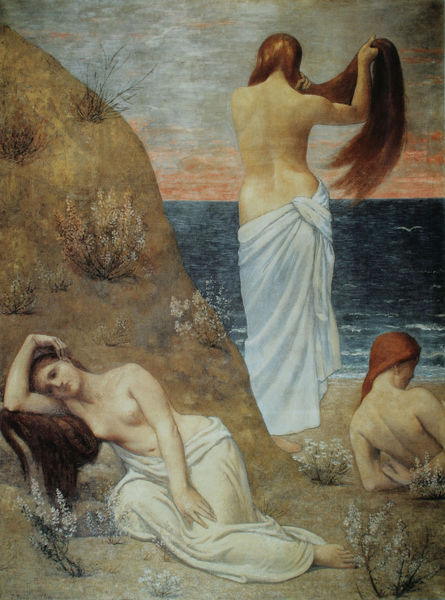
Titel: Junge Mädchen am Meeresufer
Künstler: Pierre Puvis de Chavannes
Standort: Paris
Institution: Musée d'Orsay
Schlagwörter: akt, berg, blau, felsen, gemälde, gestein, haut, himmel, kopf, meer, nackt, vogel, wasser, weiß, akte, baden, badende, frauen, grün, landschaft, mädchen, ocker, sand, see, sitzen, ufer, abend, blume, blumen, braun, brust, busen, frau, grau, haar, licht, orange, rücken, blüten, gras, rot, tuch, symbolismus, gesichter, arme, falten, inkarnat, kleidung, knoten, lang, stehen, stein, hände, portrait, porträt, dämmerung, erde, gräser, horizont, hügel, morgen, natur, sonnenaufgang, strauch, vögel, weite, büsche, gebüsch, sonne, sträucher, gewand, haare, stehend, stoff, tücher, drei, gesang, pflanze, pflanzen, brustbild, england, renaissance, traurig, taille, brüste, gischt, küste, rückenansicht, strand, welle, wellen, ruhe, liegen, bogen, italien, trocknen, schwer, düne, dünen, fels, kamm, sonnenuntergang, romantik, möwe, falte, jugendstil, handtuch, melancholie, melancholisch, muse, nabel, faltenwurf, halbakt, halbnackt, abendrot, bad, flechten, hüften, rothaarig, waschen, schönheit, jungfrau, jugenstil, flora, gedanke, kurve, trägheit, leintuch, nymphe, nymphen, zeichnerisch, fauna, nackte frau, präraffaeliten, venus, lichtquelle, weich, kraut, kämmen, gelagert, ausruhen, khnopff, anmut, pfalnzen, harr, ruhend, puvis de chavannes, gewandt, moreau, geburt der venus, gewanded, sirenen, sonnenuntergangn, badetücher, kpste